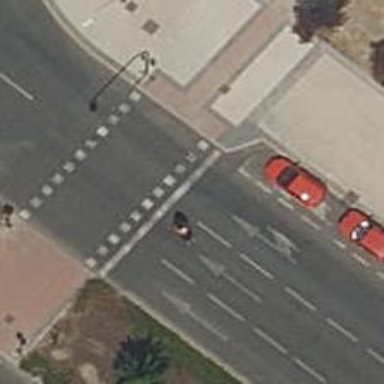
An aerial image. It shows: Road with traffic signals for signaling.